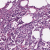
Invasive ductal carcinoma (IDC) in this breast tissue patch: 1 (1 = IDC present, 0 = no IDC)